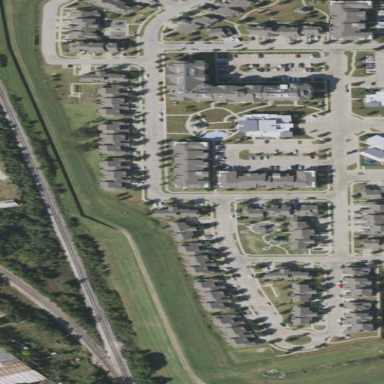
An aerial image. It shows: Grassy plot area designated for zoning.